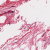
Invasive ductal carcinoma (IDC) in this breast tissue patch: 0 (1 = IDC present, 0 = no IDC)